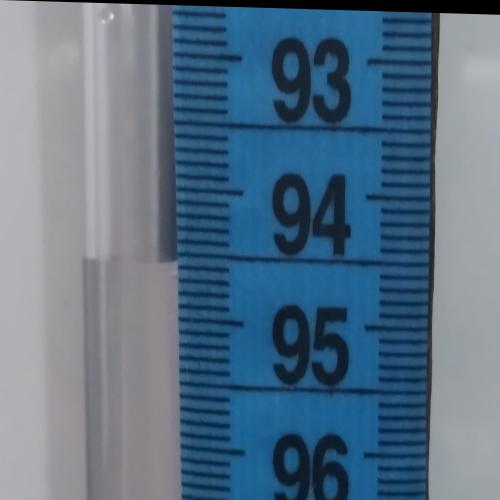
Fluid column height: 94.6 cm